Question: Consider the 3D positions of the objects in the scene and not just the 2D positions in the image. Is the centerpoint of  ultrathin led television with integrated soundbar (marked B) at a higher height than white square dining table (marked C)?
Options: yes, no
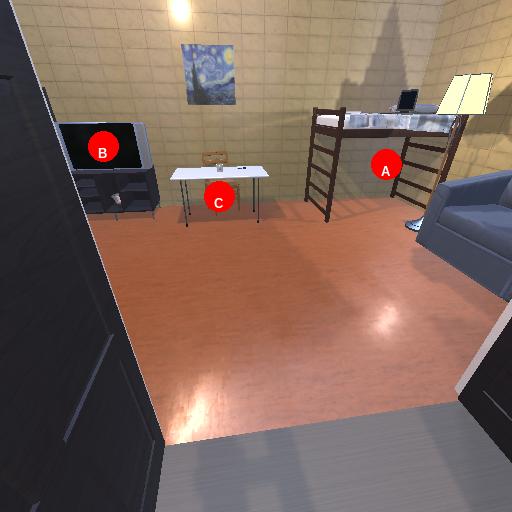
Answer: yes